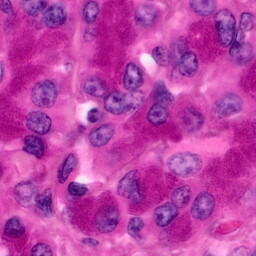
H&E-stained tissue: Pancreatic